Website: lowes
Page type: payment
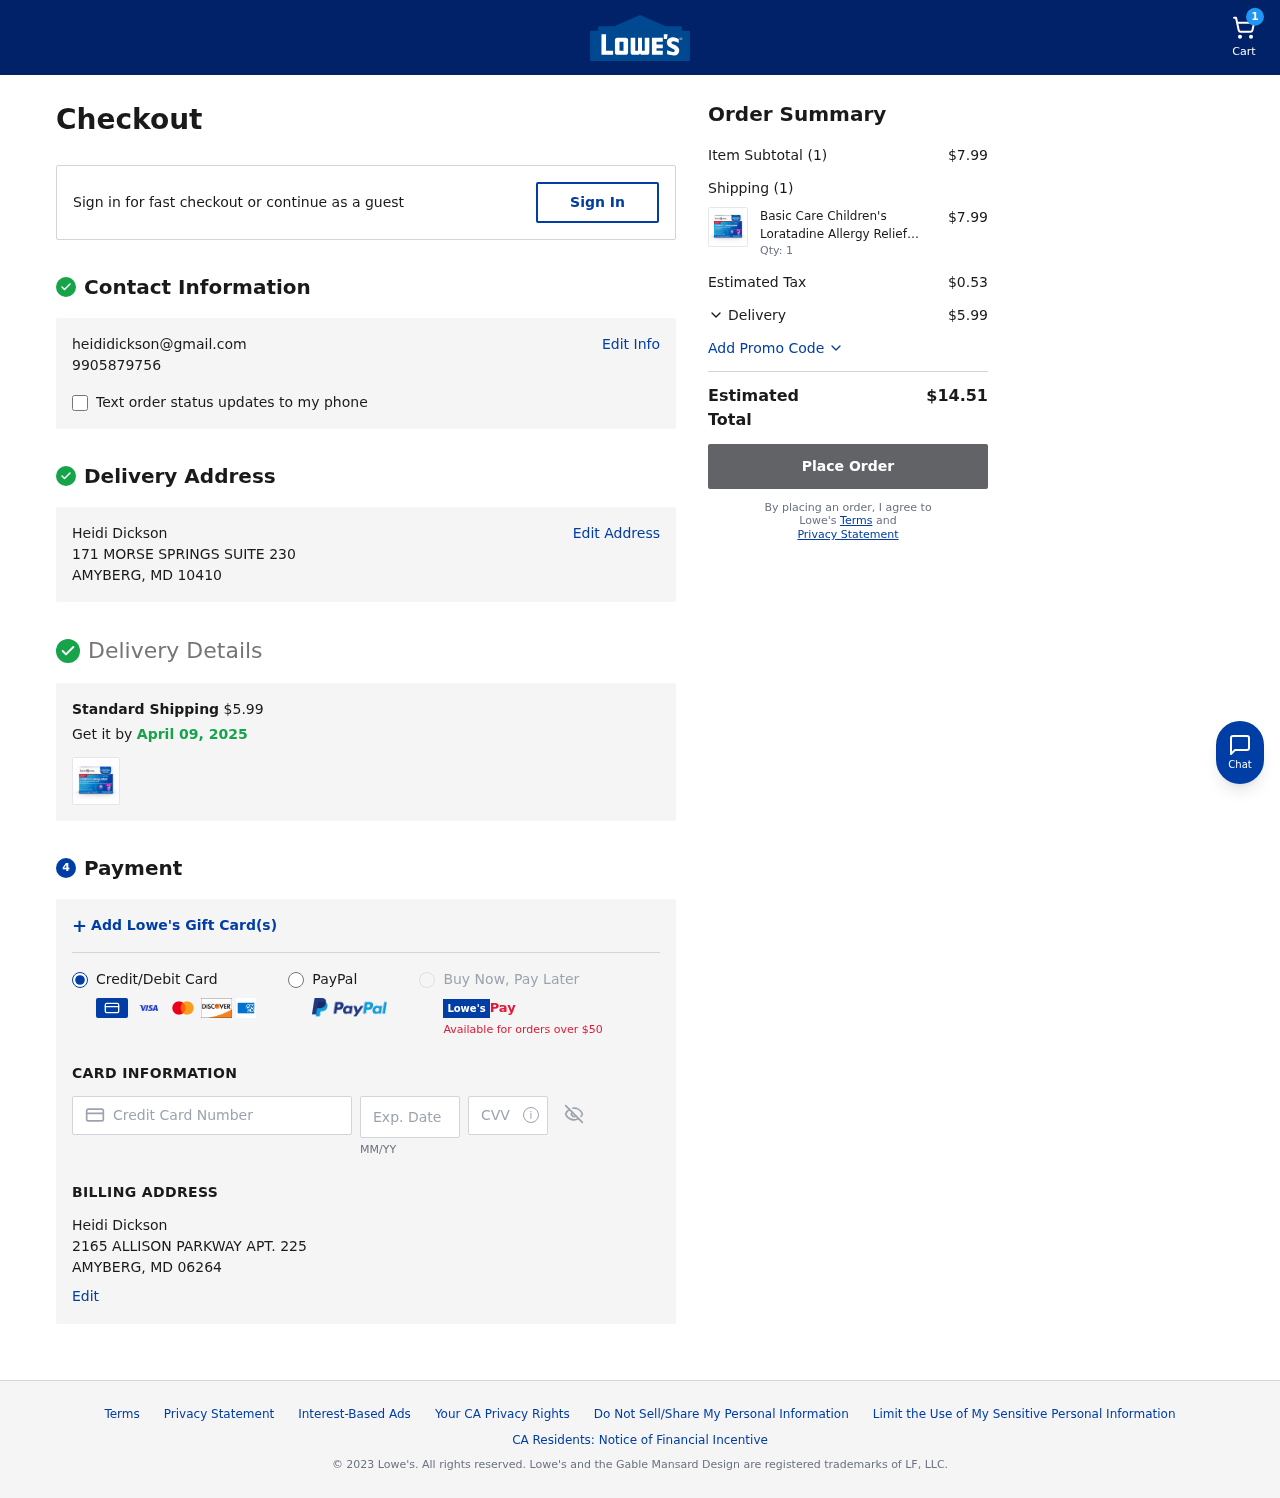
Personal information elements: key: PII_CARD_CVV
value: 5042
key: PII_CARD_EXPIRY
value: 03/28
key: PII_CARD_NUMBER
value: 3705 1260 6028 740
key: PII_CITY_STATE_ZIP2
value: AMYBERG, MD 06264
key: PII_EMAIL
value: heididickson@gmail.com
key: PII_FULLNAME
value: Heidi Dickson
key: PII_FULLNAME2
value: Heidi Dickson
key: PII_PHONE
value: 9905879756
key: PII_STREET
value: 171 MORSE SPRINGS SUITE 230
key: PII_STREET2
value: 2165 ALLISON PARKWAY APT. 225
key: PII_CITY_STATE_ZIP
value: AMYBERG, MD 10410
Product elements: key: PRODUCT1_NAME
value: Basic Care Children's Loratadine Allergy Relief Chewable Tablets, Grape Flavor, 20Count
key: PRODUCT1_PRICE
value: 7.99
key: PRODUCT1_QUANTITY
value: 1
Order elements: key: ORDER_NUM_ITEMS
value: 1
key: ORDER_SHIPPING_COST
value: $5.99
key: ORDER_DELIVERY_DATE
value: April 09, 2025
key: ORDER_SUBTOTAL
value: $7.99
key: ORDER_NUM_ITEMS2
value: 1
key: ORDER_TAX
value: $0.53
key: ORDER_SHIPPING_COST2
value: $5.99
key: ORDER_TOTAL
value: $14.51